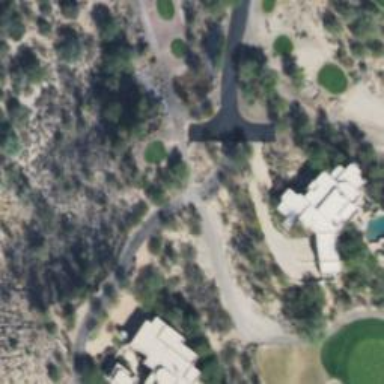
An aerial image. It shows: Golf tee.